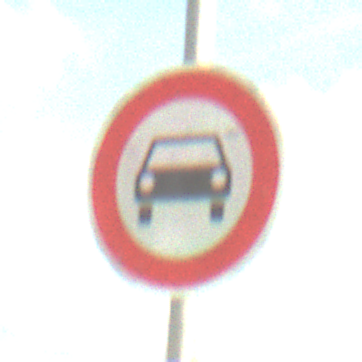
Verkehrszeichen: VerbotKraftwagen
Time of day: Midday
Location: Outdoor (RoadRail)
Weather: PartlyCloudy
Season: NotSpecified
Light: Natural